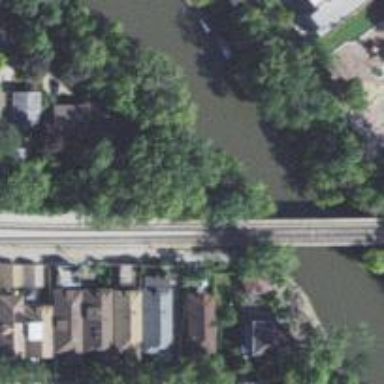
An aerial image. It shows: Bridge with electrified rails.